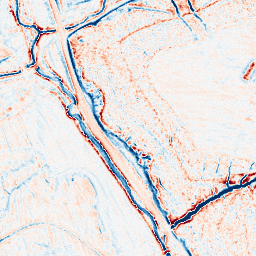
Category: classical
Decomposition family: gaussian
Decomposition parameters: sigma: 2
Upsampling method: cubic_catmull_rom
Upsampling parameters: scale: 2
Upsampling scale: 2